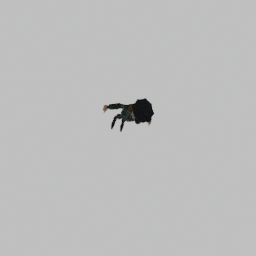
Label: people